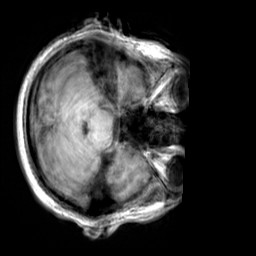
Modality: T1w
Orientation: axial
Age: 26
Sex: male
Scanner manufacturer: siemens
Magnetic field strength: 3 T
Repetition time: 2.3 s
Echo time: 0.00303 s